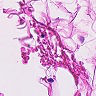
Metastatic tissue present: no